Field crop: maize
Growth stage: 2
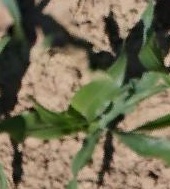
Species: maize